Question: I can't start SQL Server Browser service. There are no options to change start mode as image shown below.

How can I start SQL Server Browser service?
ps: sql server 2012 runs on windows 8.1
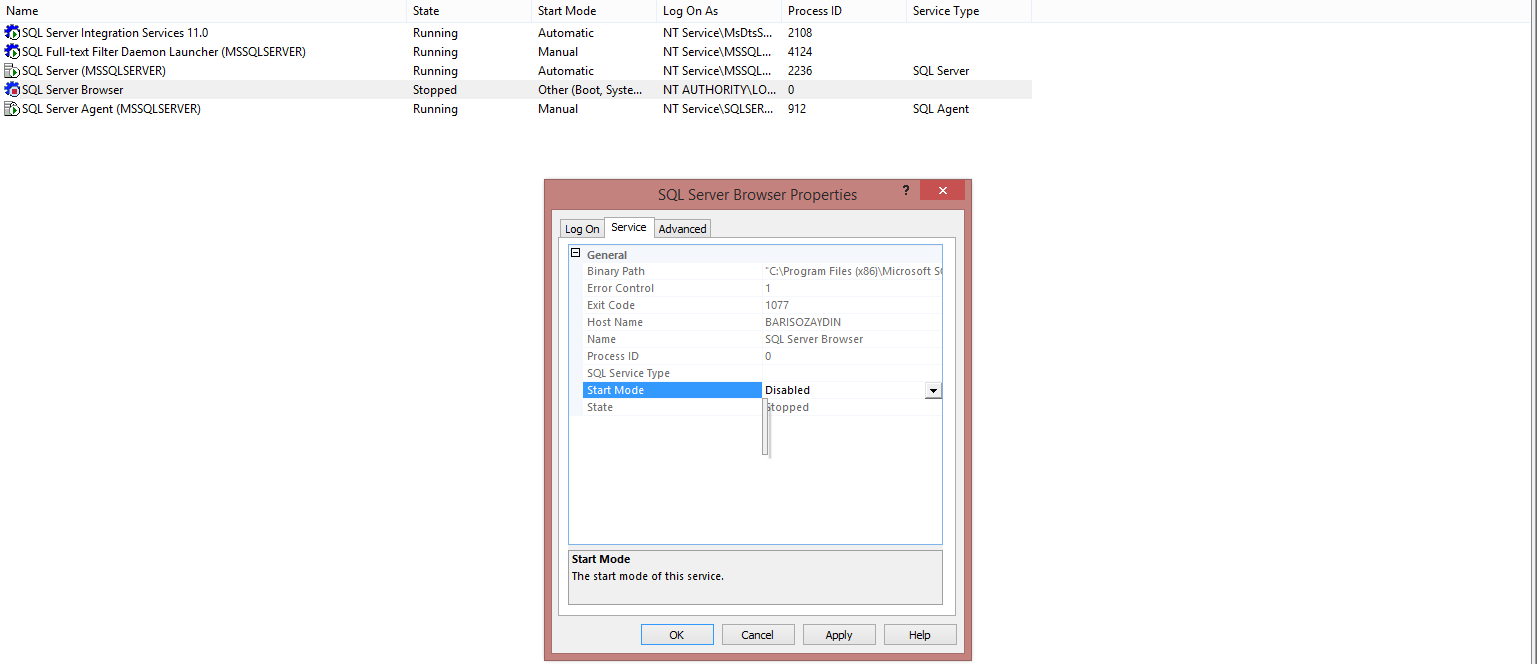
Answer: SQL Server Browser is a Windows Service. The Service tab in "SQL Server Configuration: simply displays the properties of the service, including the Startup mode of the service.
You can also change the start mode through the service's property dialog (Administrative Tools > Services > SQL Server Browser > Properties > Startup Type).
I suggest you repair your SQL Server installation as a precaution. The mode dropdown wouldn't be empty unless an error occurred in the configuration program. While this may not prevent SQL Server from running, it's an indication that something weird is going on.